【题型】选择题　【知识点】平面几何　【难度】medium
如图, 在矩形 $ABCD$ 中, 对角线 $AC$ 与 $BD$ 相交于点 $O$, $AB=5$, $BC=12$。分别以点 $O$、$D$ 为圆心画圆, 如果 $\odot O$ 与直线 $AD$ 相交, 与直线 $CD$ 相离, 且 $\odot D$ 与 $\odot O$ 内切, 那么 $\odot D$ 的半径长 $r$ 的取值范围是( )

A. $\frac{1}{2} < r < 4$
B. $\frac{5}{2} < r < 6$
C. $9 < r < \frac{25}{2}$
D. $9 < r < 13$
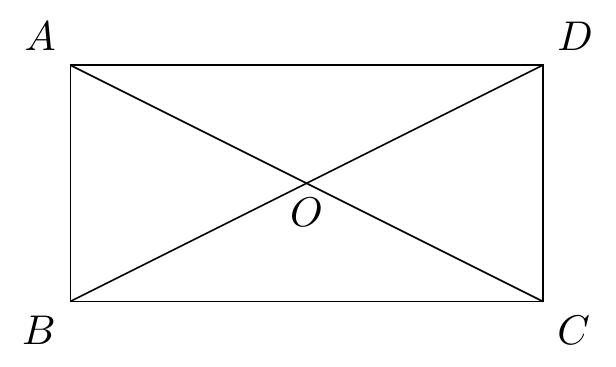
【解答】
解：作 $OM \perp AD$ 于 $M$, $ON \perp DC$ 于 $N$,

$\because$ 四边形 $ABCD$ 是矩形,

$\therefore RO = OD = OA = OC$,

$\therefore MA = MD$,

$\therefore OM$ 是 $\triangle ABD$ 的中位线,

$\therefore OM = \frac{1}{2} AB = \frac{1}{2} \times 5 = 2.5$,

同理：$ON = \frac{1}{2} BC = \frac{1}{2} \times 12 = 6$,

设 $\odot O$ 的半径是 $r'$,

$\because \odot O$ 与直线 $AD$ 相交, 与直线 $CD$ 相离,

$\therefore 2.5 < r' < 6$,

由题意知 $r > r'$, 不然 $\odot D$ 和 $\odot O$ 不能内切,

$\because BD = \sqrt{AB^2 + BC^2} = \sqrt{25 + 144} = 13$,

$\therefore OD = \frac{1}{2} BD = 6.5$,

$\therefore$ 两圆的圆心距 $d = OD = 6.5$,

$\because$ 两圆内切,

$\therefore d = r - r'$,

$\therefore r = 6.5 + r'$,

$\therefore 2.5 + 6.5 < r < 6 + 6.5$,

$\therefore 9 < r < 12.5$。

故选：C。
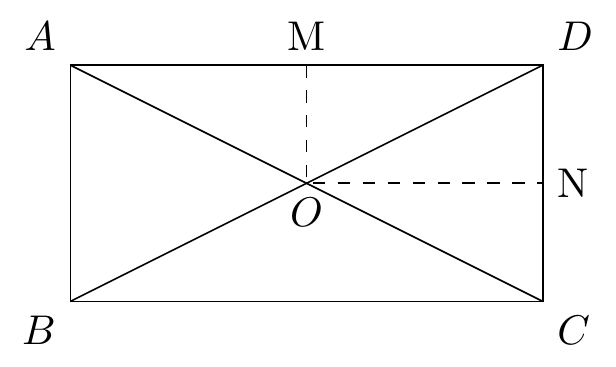